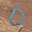
Label: 0